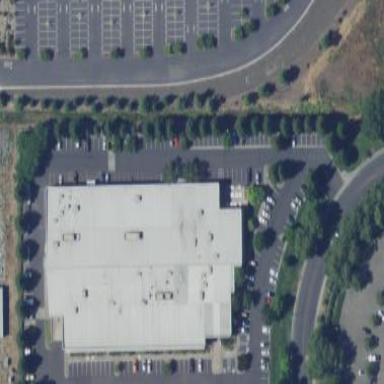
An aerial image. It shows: Industrial building.